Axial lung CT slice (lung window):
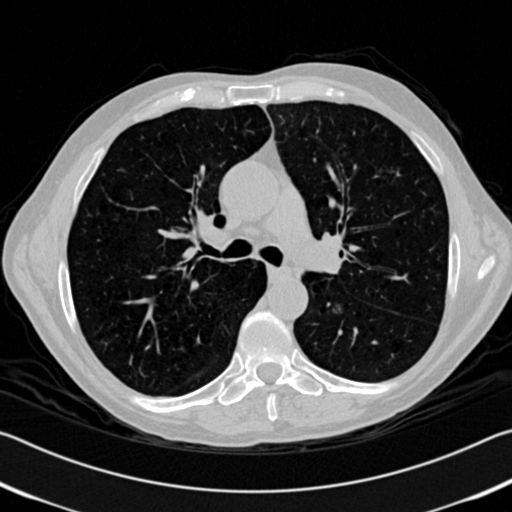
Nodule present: yes
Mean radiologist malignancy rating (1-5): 3